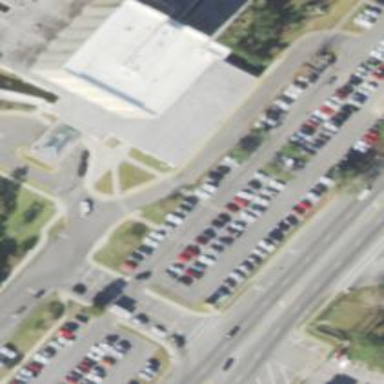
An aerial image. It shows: Parking space.